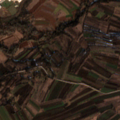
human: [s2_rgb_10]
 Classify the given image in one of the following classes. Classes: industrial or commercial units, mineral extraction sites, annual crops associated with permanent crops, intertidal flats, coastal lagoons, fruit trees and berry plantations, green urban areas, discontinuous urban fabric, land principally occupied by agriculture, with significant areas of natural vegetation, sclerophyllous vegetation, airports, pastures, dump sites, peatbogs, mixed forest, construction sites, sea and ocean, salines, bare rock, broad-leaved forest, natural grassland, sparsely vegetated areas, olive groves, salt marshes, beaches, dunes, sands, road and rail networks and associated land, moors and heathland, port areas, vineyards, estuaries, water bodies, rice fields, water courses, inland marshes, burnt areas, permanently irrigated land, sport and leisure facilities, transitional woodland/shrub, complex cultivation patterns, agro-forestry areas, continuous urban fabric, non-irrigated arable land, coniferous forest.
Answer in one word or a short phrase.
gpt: industrial or commercial units, non-irrigated arable land, complex cultivation patterns, land principally occupied by agriculture, with significant areas of natural vegetation